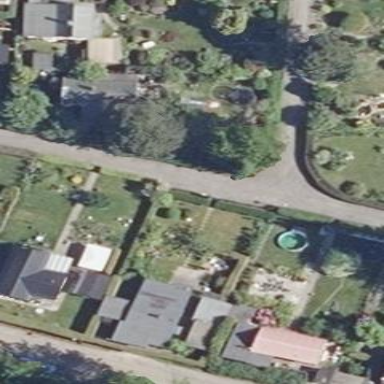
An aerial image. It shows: Plot within allotments.